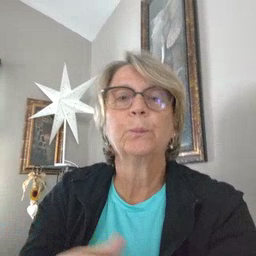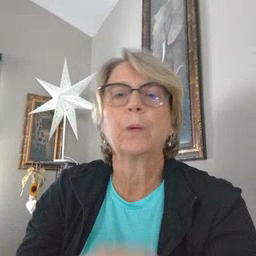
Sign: thankyou